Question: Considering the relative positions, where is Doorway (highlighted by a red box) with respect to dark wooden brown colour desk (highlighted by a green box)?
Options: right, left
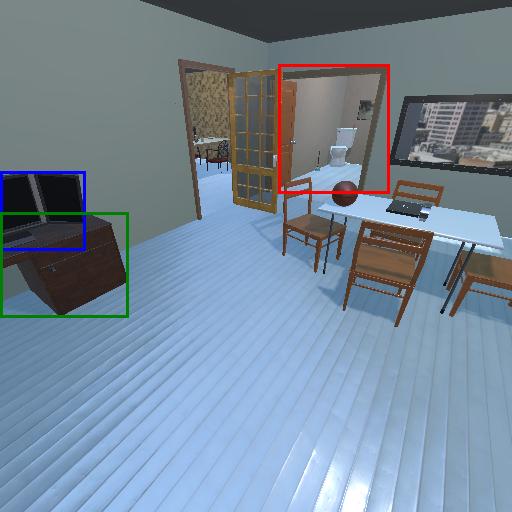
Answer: right